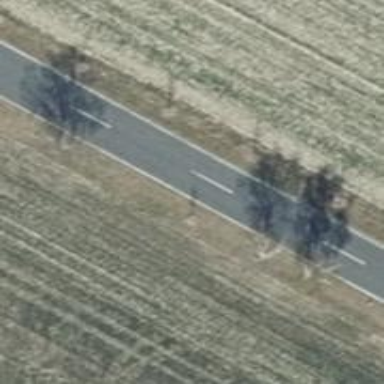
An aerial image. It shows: Row of deciduous broadleaved trees.